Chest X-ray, AP view. Patient: 51 years old, sex M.
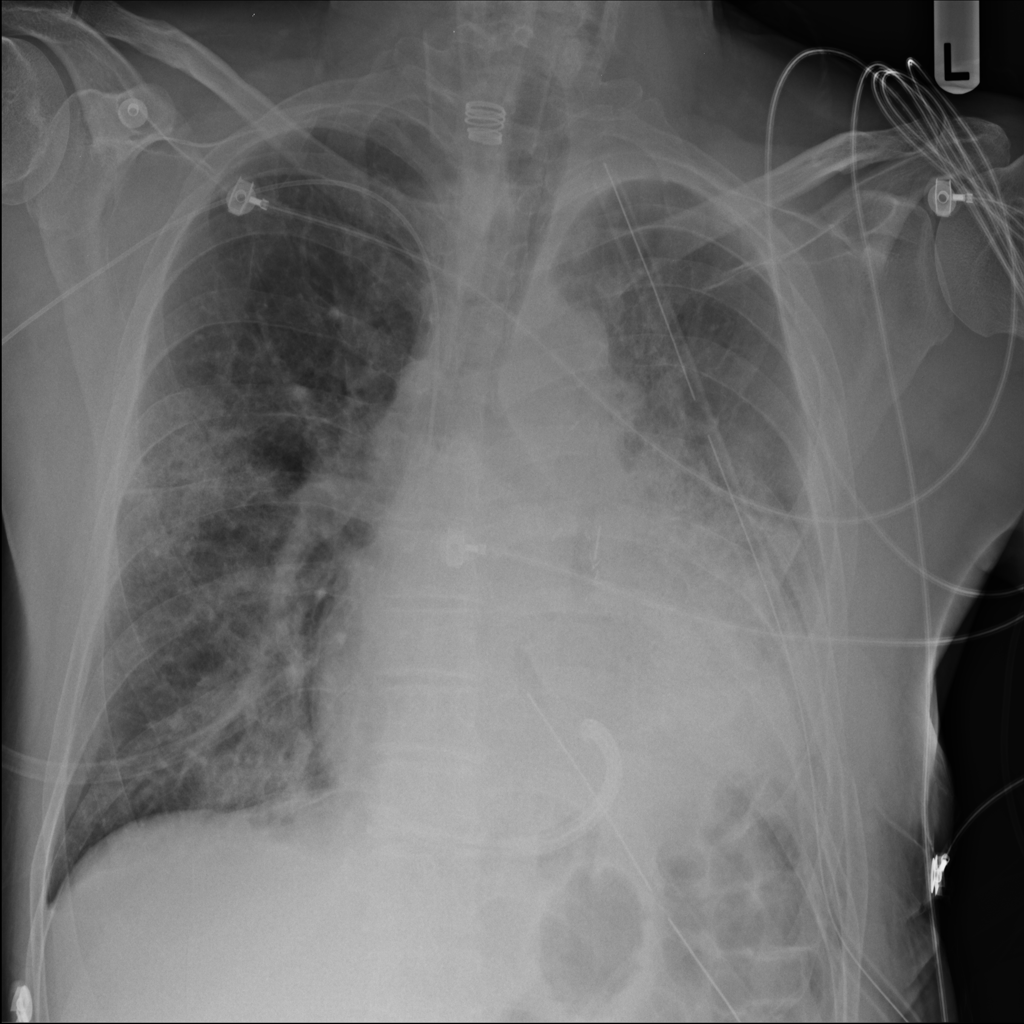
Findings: Cardiomegaly, Consolidation, Effusion, Infiltration